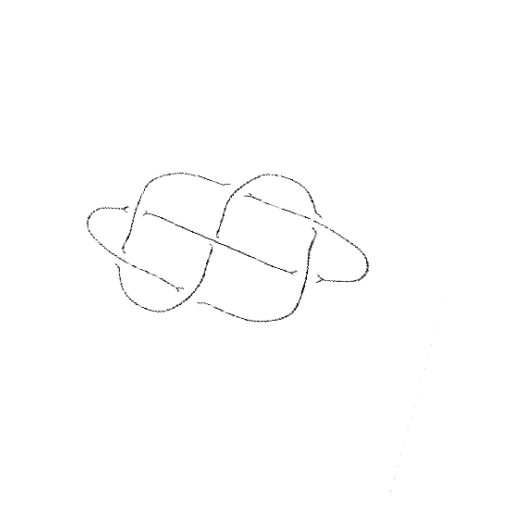
Crossing number: 7